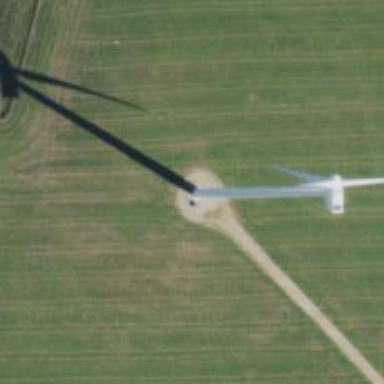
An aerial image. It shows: Wind generator powered by horizontal axis wind turbine.